Aerial crown-view tile of a tropical tree (Barro Colorado Island, Panama), acquired 20241216:
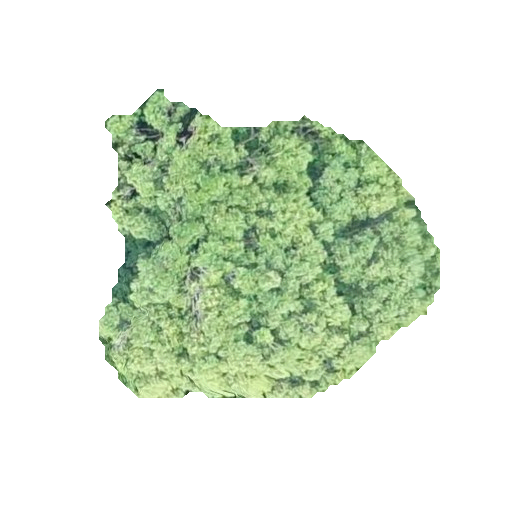
Species: Aspidosperma desmanthum
GBIF accepted scientific name: Aspidosperma desmanthum
Crown area: 113.415 m²